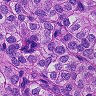
Metastatic tissue present: yes